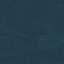
Label: Forest